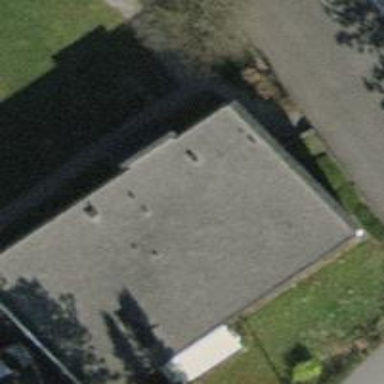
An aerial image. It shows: Flat roofed building.